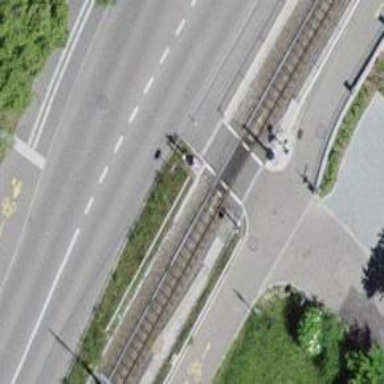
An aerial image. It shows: Railway crossing.